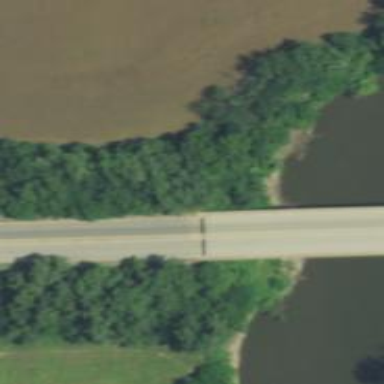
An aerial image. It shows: Primary highway crossing over bridge.